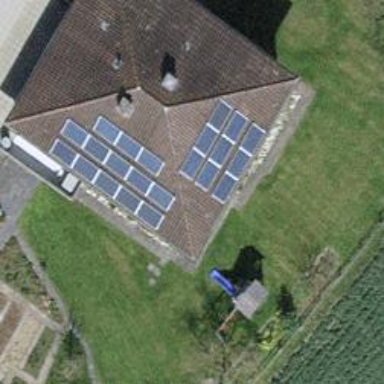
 consisting of solar photovoltaic panels."